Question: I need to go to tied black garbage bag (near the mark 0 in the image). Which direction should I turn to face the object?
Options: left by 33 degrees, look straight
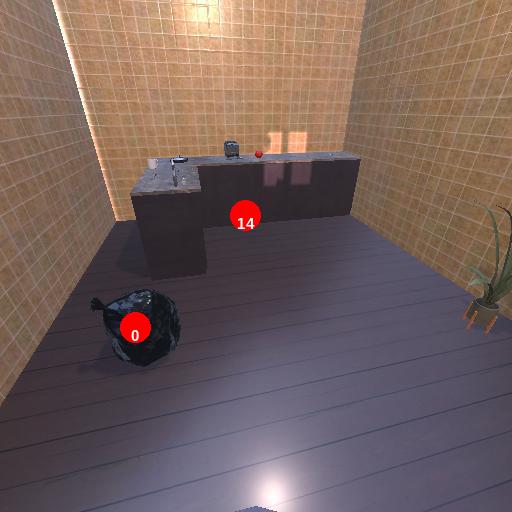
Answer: left by 33 degrees